Question: I am referring to my previous question but this time I used the java compiler and the compiler compiles the output- it gives a weird output. And this time I used 'this' instead of 'super'.

This is the code of the program.
'''
class Con {
int x = 10;
Con() {
this(2);
System.out.println("x :" + x);
}
Con(int i) {
x = i;
System.out.println("x :" + x);
}
}
class DemoCon {
public static void main(String args[]) {
Con c1 = new Con();
}
}
'''
What do you think is the problem here? Is this a bug in Java?
Java version - 1.6.0 JDK
I used Eclipse to run the program and there is a Class not found exception.
'A.java' is the file name... We did a minor edit and made a public class called 'A.java' too but the results are same. We further found out that the problem lies in the compiler.
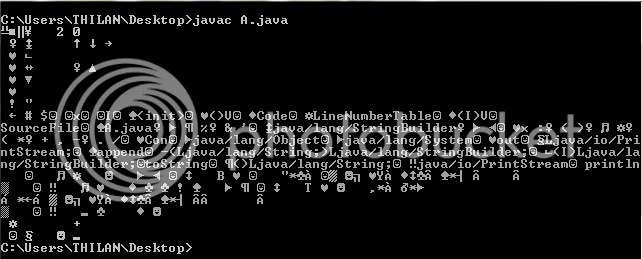
Answer: On Windows it seems CON is reserved name and cannot be used for folders/directories or .
The following
'''
print "test" > Con.java
'''
is not working.
Therefor the compiler is unable to create your Con.class and crashes.
From <URL>:
> Do not use the following reserved device names for the name of a file:CON, PRN, AUX, NUL, COM1, COM2, COM3, COM4, COM5, COM6, COM7, COM8, COM9, LPT1, LPT2, LPT3, LPT4, LPT5, LPT6, LPT7, LPT8, and LPT9. Also avoid these names followed immediately by an extension; for example, NUL.txt is not recommended